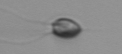
Label: Acanthoica_quattrospina